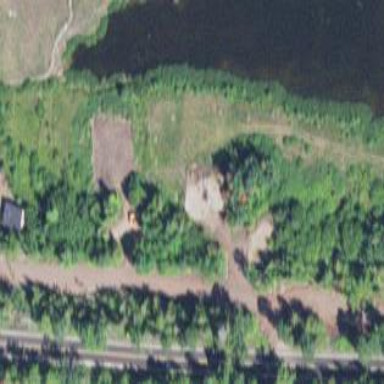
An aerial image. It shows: Cabin for tourism purposes.